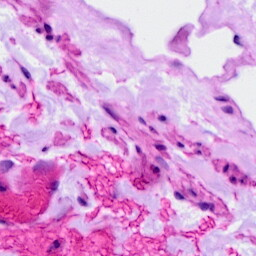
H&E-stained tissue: Ovarian